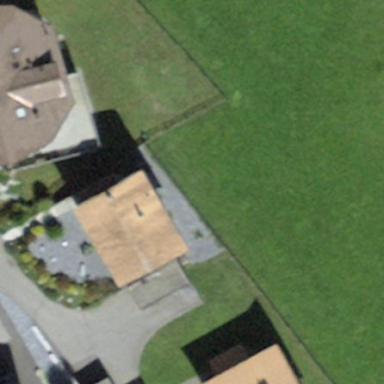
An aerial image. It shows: Detached building.